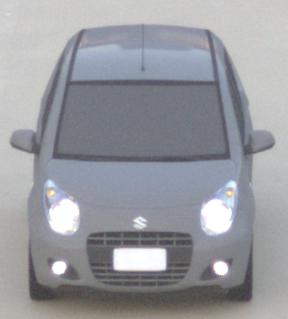
Make: Suzuki
Model: Alto 1.0
Detailed model: Alto (V)
Model produced from: 2011/02
Model produced until: 2011/03
Doors: 5
Color: gray
Road condition: dry road
Daytime: sunrise or sunset
Contrast: low contrast